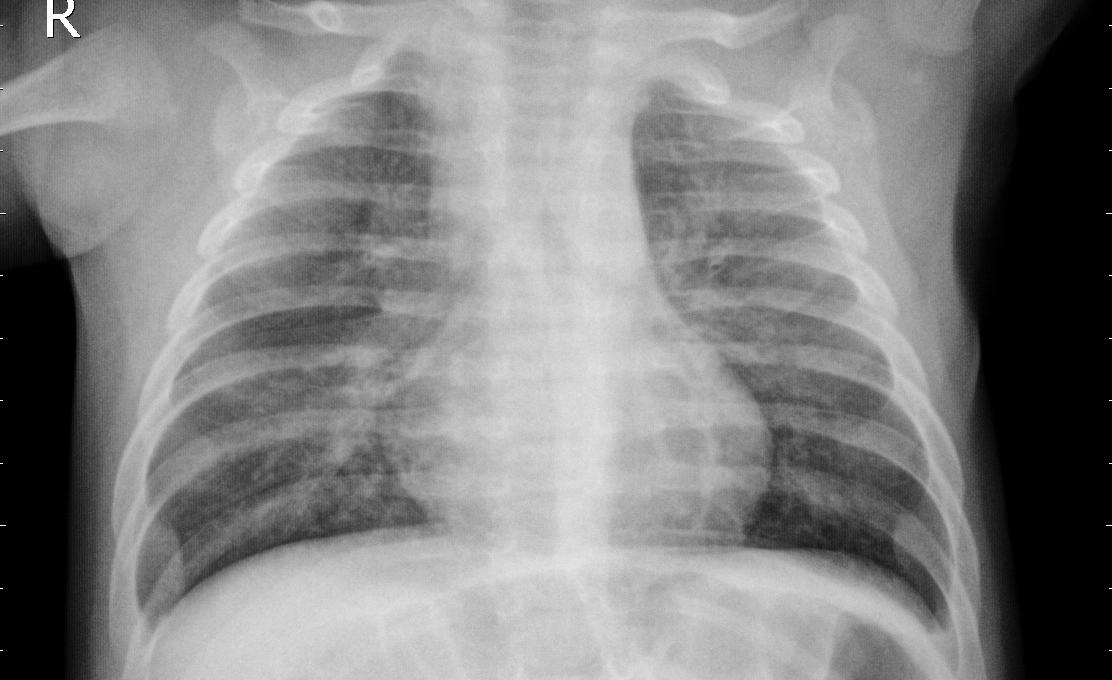
Diagnosis: PNEUMONIA